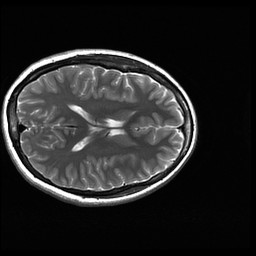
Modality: T2w
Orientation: axial
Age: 23
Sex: female
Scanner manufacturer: ge
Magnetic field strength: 3 T
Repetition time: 5.192 s
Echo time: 0.1003 s